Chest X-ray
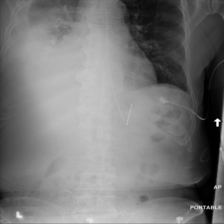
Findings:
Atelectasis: negative
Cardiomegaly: negative
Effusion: negative
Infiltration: negative
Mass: negative
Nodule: negative
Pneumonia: negative
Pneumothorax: negative
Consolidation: negative
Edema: negative
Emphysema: negative
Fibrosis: negative
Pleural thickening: negative
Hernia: negative